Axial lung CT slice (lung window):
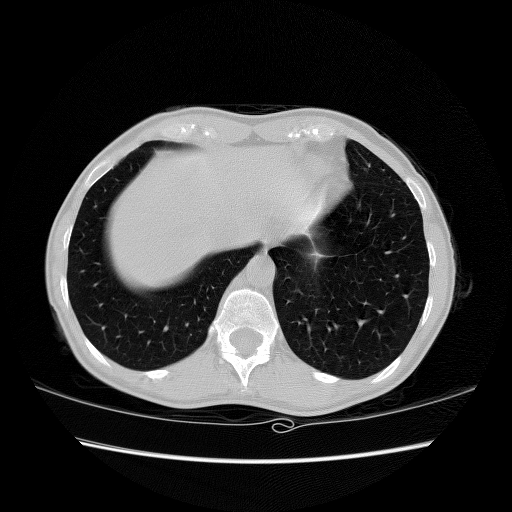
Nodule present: no